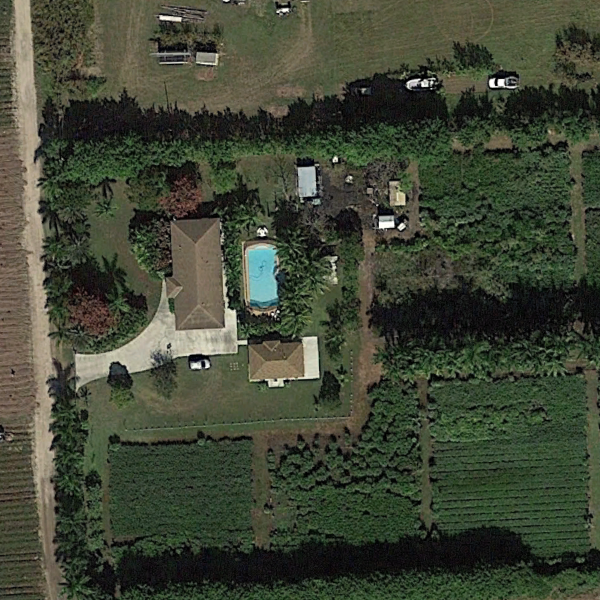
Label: SparseResidential